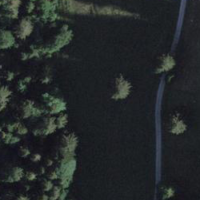
EUNIS habitat code: 43
Species observed at this site:
Clinopodium vulgare